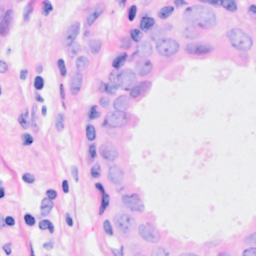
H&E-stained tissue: Breast